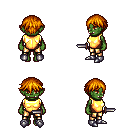
a pixel art fantasy rpg character, female body template, orc, green skin, gold chest armor, gold greaves, dark blonde short bangs hairstyle, metal boots, dagger, four views (front, back, left, right), 2x2 character sprite sheet, small pixel art, hard edges, no anti-aliasing